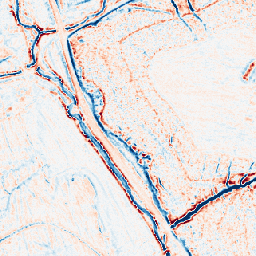
Category: edge_preserving
Decomposition family: bilateral
Decomposition parameters: d: 9
sigma_color: 75
sigma_space: 150
Upsampling method: area
Upsampling parameters: scale: 8
Upsampling scale: 8